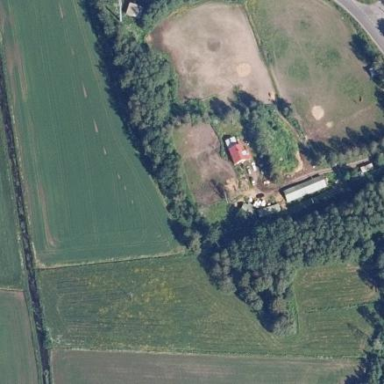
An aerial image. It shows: Farmyard area.